高三 · 计数
图 1 是某学习小组学生数学考试成绩的茎叶图, 1 号到 16 号的同学的成绩依次为 $A_{1}, A_{2}, \ldots, A_{16}$, 图 2 是统计茎叶图中成绩在一定范围内的学生情况的程序框图, 那么该程序框图输出的结果是 ( )

$\begin{array}{llll}\text {
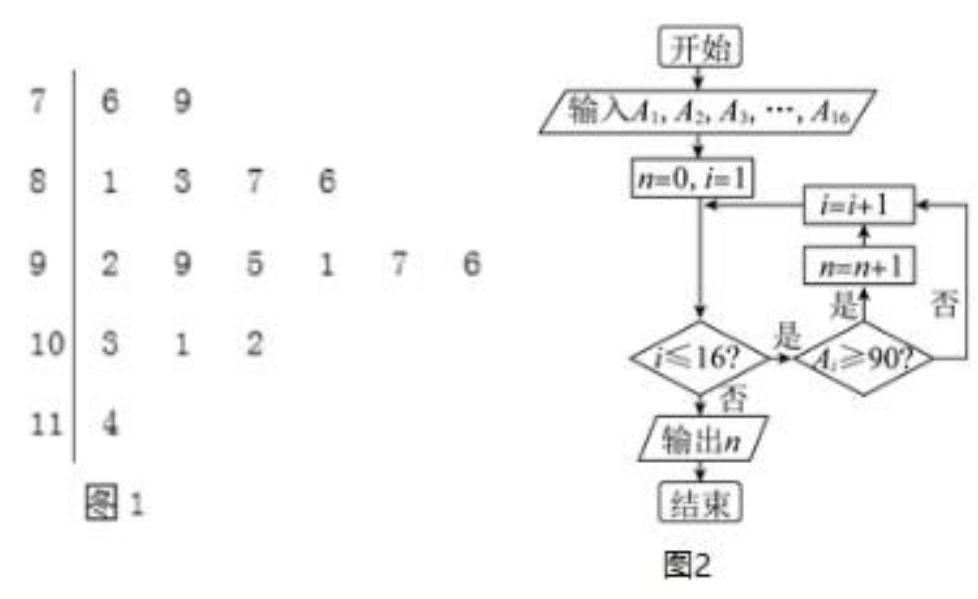
A. } 10 & \text { B. } 6 & \text { C. } 7 & \text { D. } 16\end{array}$
答案: A
解析: $A_{1}=76, i=1, i \leq 16$ 成立, $A_{1} \geq 90$ 不成立, $i=1+1=2$; $A_{2}=79, i=2, i \leq 16$ 成立, $A_{2} \geq 90$ 不成立, $i=2+1=3$;L;$A_{7}=92, i=7, i \leq 16$ 成立, $A_{7} \geq 90$ 成立, $n=0+1=1, i=7+1=8$L ,依此类推, 上述程序框图是统计成绩不低于 90 分的学生人数, 从茎叶图中可知, 不低于90 分的学生数为 10 , 故选 A.